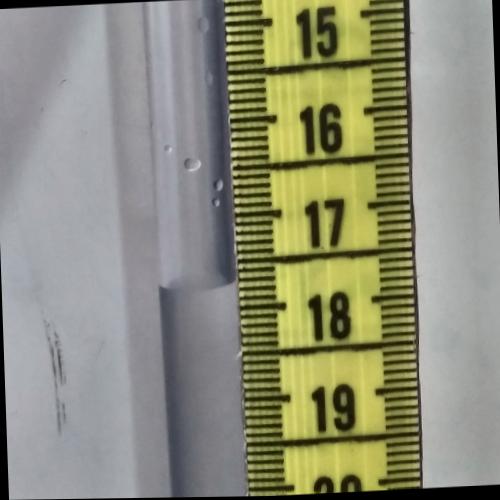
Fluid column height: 17.7 cm